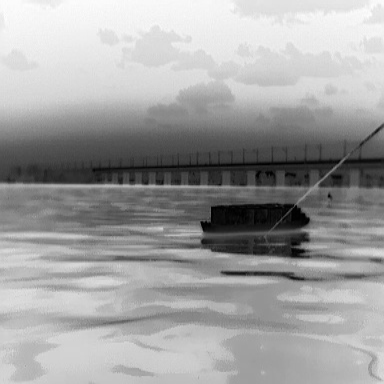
There is a fishing_boat in the infrared image.